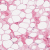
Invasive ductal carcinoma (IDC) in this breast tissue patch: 0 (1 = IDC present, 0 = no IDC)